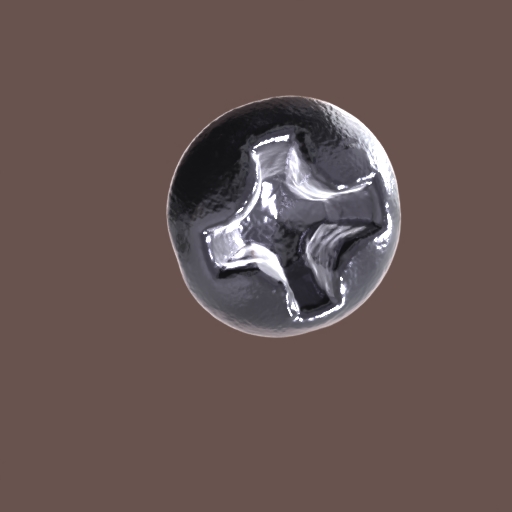
Label: screw